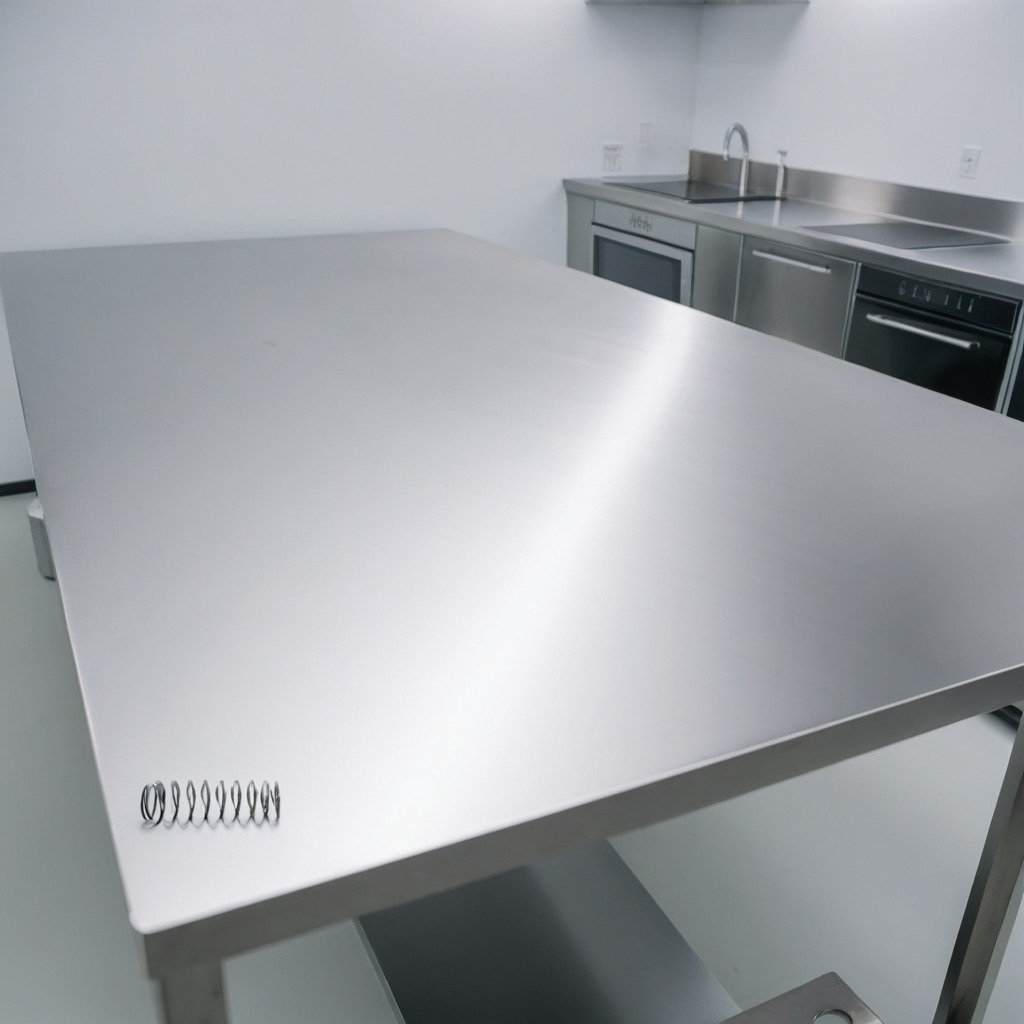
A coiled metal spring is lying on the stainless steel table in a high-end prototyping lab.